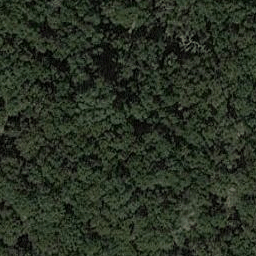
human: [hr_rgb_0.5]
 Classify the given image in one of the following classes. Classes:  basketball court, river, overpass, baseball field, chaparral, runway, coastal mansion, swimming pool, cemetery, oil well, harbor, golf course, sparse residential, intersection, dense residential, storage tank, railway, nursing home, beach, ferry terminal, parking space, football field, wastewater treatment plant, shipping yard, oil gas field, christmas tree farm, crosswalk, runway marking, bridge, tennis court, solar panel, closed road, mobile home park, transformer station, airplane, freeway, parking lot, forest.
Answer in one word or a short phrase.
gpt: forest